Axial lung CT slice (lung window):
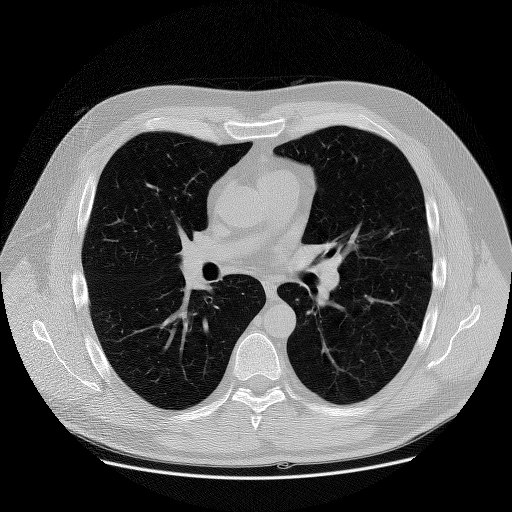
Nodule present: no